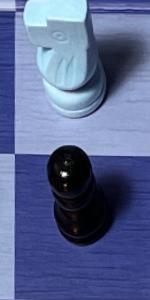
Label: Pawn_Black